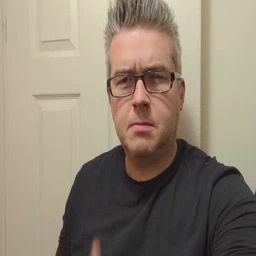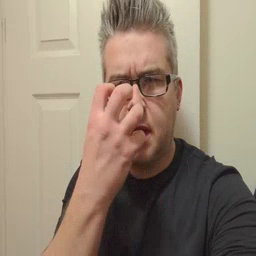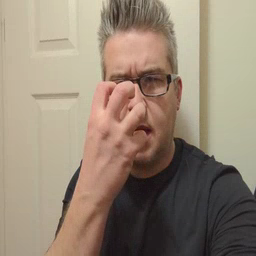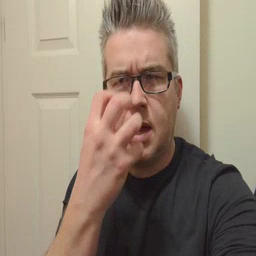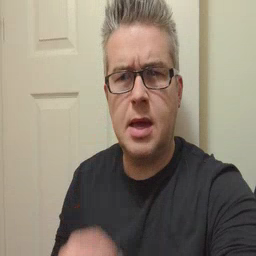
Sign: mad